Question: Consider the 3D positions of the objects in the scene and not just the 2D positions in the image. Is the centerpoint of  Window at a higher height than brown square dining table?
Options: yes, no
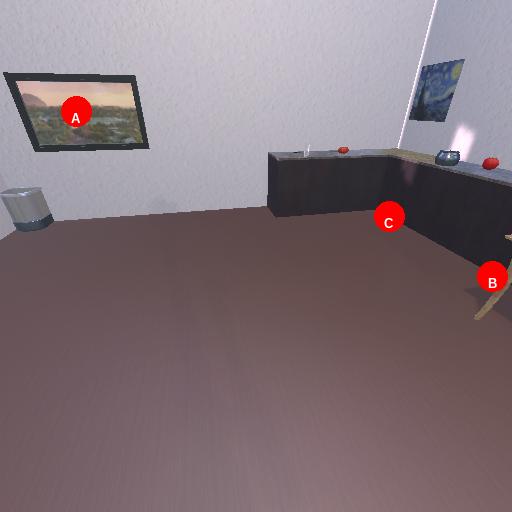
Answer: yes